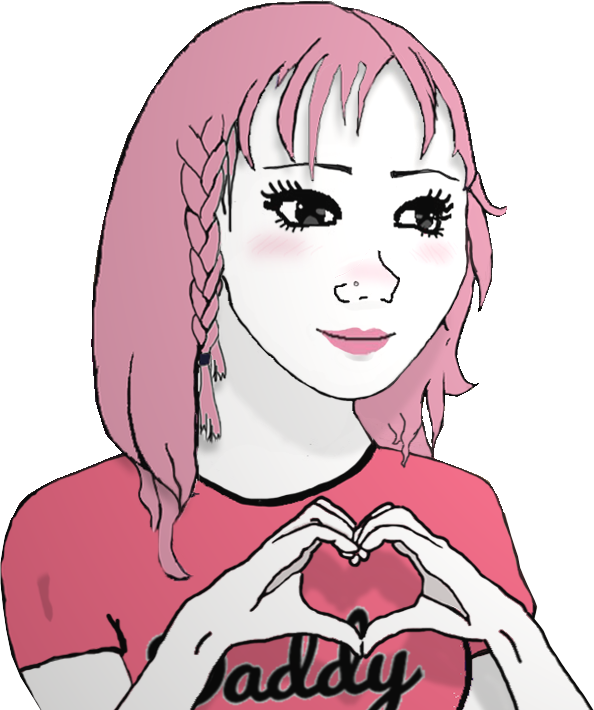
Label: 5_Daddys_Girl